Question: > The requested service 'Volo.Abp.PermissionManagement.PermissionManagementProvider' has not been registered. To avoid this exception, either register a component to provide the service, check for service registration using IsRegistered(), or use the ResolveOptional() method to resolve an optional dependency.

'''
namespace SecurityDomainModule
{
[DependsOn(
typeof(AbpDddDomainModule),
typeof(SecurityDomainSharedModule),
typeof(AbpUsersDomainModule),
typeof(AbpUsersDomainSharedModule),
typeof(AbpPermissionManagementApplicationContractsModule),
typeof(AbpPermissionManagementDomainModule),
typeof(AbpPermissionManagementDomainSharedModule),
typeof(AbpPermissionManagementDomainIdentityModule),
typeof(AbpPermissionManagementApplicationContractsModule),
typeof(AbpPermissionManagementEntityFrameworkCoreModule)
)]
public class SecurityDomainModule : AbpModule
{
public SecurityDomainModule()
{
}
public override void PreConfigureServices(ServiceConfigurationContext context)
{
// ...
AutoAddPermissionManagementProviders(context.Services);
// ...
}
private static void AutoAddPermissionManagementProviders(IServiceCollection services)
{
services.Configure<PermissionManagementOptions>(options =>
{
options.ManagementProviders.Add<BusinessSegmentPermissionManagementProvider>();
options.ManagementProviders.Add<CustomPartnerPermissionmanagementProvider>();
options.ManagementProviders.Add<CustomTeamPermissionmanagementProvider>();
options.ManagementProviders.Add<PermissionManagementProvider>();
//options.ManagementProviders.Add<RolePermissionManagementProvider>();
// Role and User providers are already added by default. So not adding them here.
});
}
// ...
}
}
'''
To reproduce the bug, I am trying below test case:
'''
public async Task<List<PermissionWithGrantedProviders>> GetAllForRoleAsync(string roleName)
{
try
{
Check.NotNullOrEmpty(roleName, nameof(roleName));
var result = await RolePermissionManagerExtensions.GetAllForRoleAsync(_permissionManager, roleName);
return result;
}
catch (Exception ex)
{
//TODO log exception return null;
}
}
'''
Calling 'RolePermissionManagerExtensions' method, however it gives an error saying 'PermissionManagementProvider' is not registered.
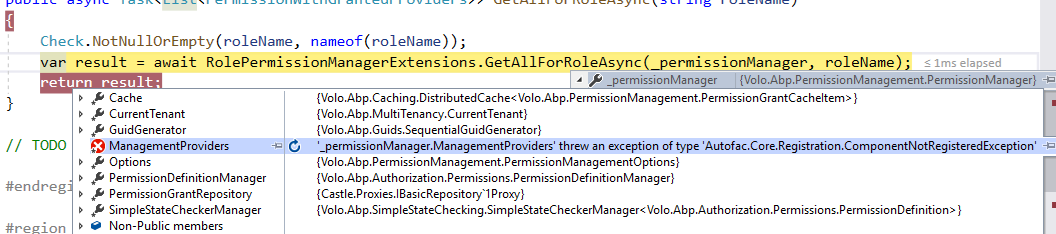
Answer: 'PermissionManagementProvider' is an 'abstract' class, so don't add it to 'options.ManagementProviders'.
'''
private static void AutoAddPermissionManagementProviders(IServiceCollection services)
{
services.Configure<PermissionManagementOptions>(options =>
{
options.ManagementProviders.Add<BusinessSegmentPermissionManagementProvider>();
options.ManagementProviders.Add<CustomPartnerPermissionmanagementProvider>();
options.ManagementProviders.Add<CustomTeamPermissionmanagementProvider>();
options.ManagementProviders.Add<PermissionManagementProvider>(); // Remove this
// ...
});
}
'''